Aerial crown-view tile of a tropical tree (Barro Colorado Island, Panama), acquired 20250915:
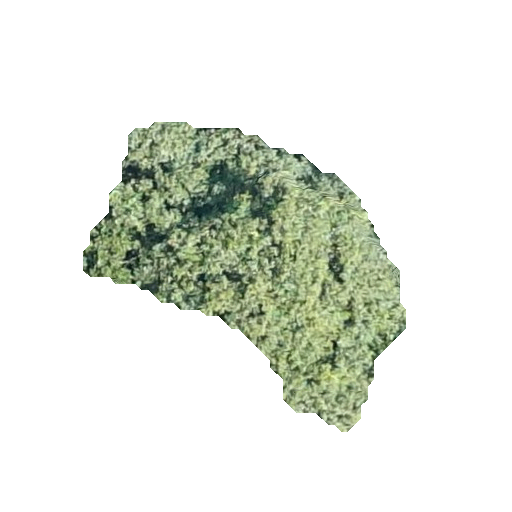
Species: Apeiba tibourbou
GBIF accepted scientific name: Apeiba tibourbou
Crown area: 80.45 m²